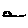
Label: moon